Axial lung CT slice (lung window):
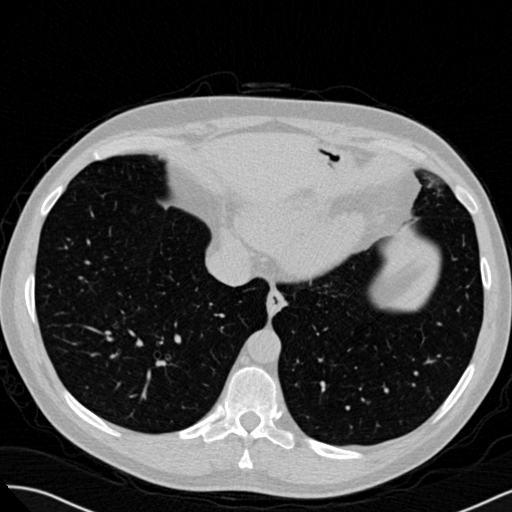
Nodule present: no